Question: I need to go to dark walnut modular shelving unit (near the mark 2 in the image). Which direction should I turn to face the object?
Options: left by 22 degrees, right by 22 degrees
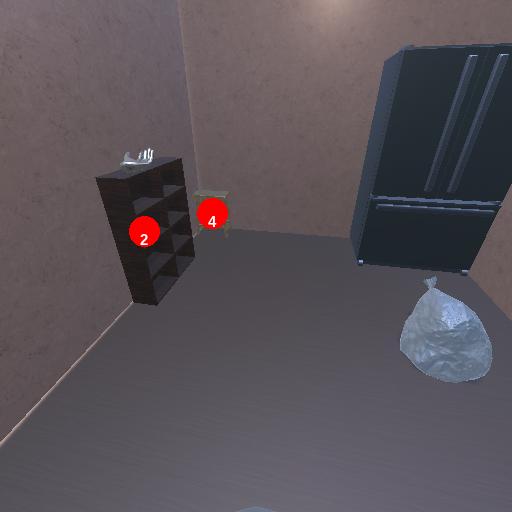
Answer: left by 22 degrees